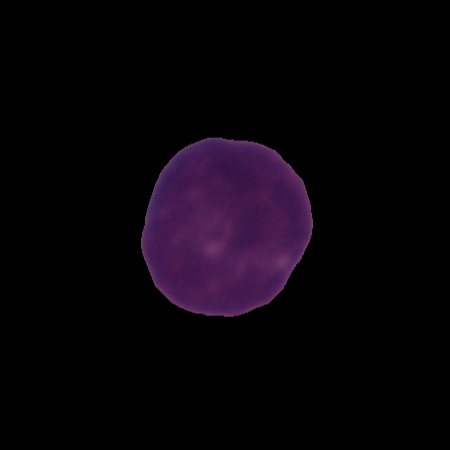
Label: healthy